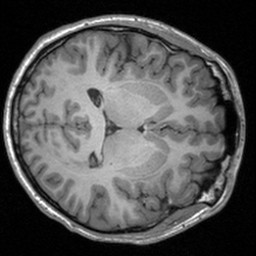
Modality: T1w
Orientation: axial
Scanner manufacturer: siemens
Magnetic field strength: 3 T
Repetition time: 1.9 s
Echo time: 0.00226 s